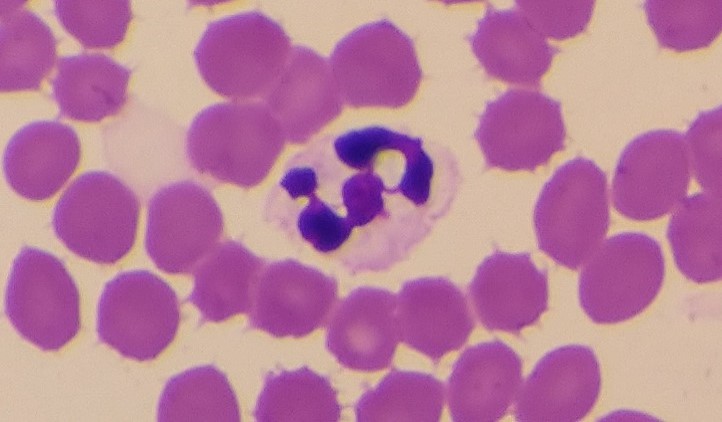
White blood cell type: Neutrophil